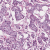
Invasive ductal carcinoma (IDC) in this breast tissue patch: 1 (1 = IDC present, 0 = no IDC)